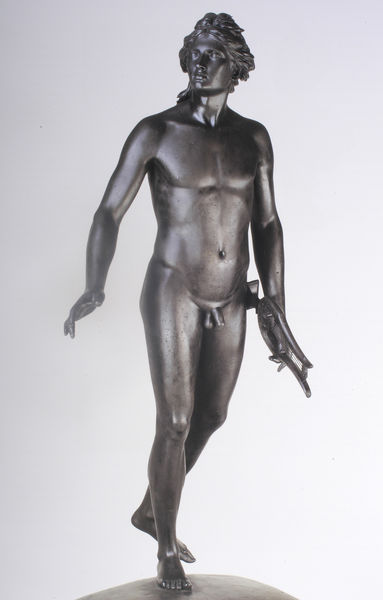
Titel: Apollo
Künstler: Jean-Antoine Houdon
Standort: Lisboa
Institution: Museu Calouste Gulbenkian
Schlagwörter: akt, dunkel, fuß, gott, hand, kopf, körper, mann, nackt, bewegung, brust, grau, haar, licht, mund, nase, profil, schwarz, weiss, blick, arm, arme, augen, gesicht, sockel, stehen, stein, hals, hände, instrument, wind, gehen, schlank, figur, haare, musik, musiker, rechts, renaissance, schulter, schultern, schön, rund, skulptur, statue, beine, füße, haltung, laufen, hands, men, white, black, dark, face, hair, nose, portrait, muskeln, glanz, musikinstrument, glänzend, nabel, bauch, bronze, kontrapost, plastik, junge, bauchnabel, geschlecht, knie, zehen, foto, fotografie, nacktheit, penis, gang, antike, links, schwarzweiss, seite, stöcke, lauf, armbewegung, schritt, jüngling, sänger, silver, götter, classical, greek, harp, man, naked, nude, rock, gehend, schreiten, schreitend, head, boy, eyes, feet, male, metal, steel, laute, apoll, gottheit, harfe, spielbein, standbein, lyra, amor, bust, gaze, look, guss, leier, chin, mouth, walking, rundung, movement, photo, plastic, sculpture, step, rundungen, antikisch, apollo, klassisch, laufend, harve, ancient, arms, music, neck, pose, antique, walk, adonis, art, foot, musician, balls, legs, laier, bare, fingers, god, chest, figure, long hair, stare, shepard, schrittstellung, act, ponderation, barufss, balance, contraposto, standing, body, schönling, schalmei, belly button, navel, stomach, epheb, ephebos, singer, stattlich, genitalien, base, sinuous, gemächt, greece, ronde bosse, anatomy, leg, speil, muscles, hairs, copper, lute, violin, david, thin, moving, knees, white background, holding, plastij, contrapposto, liberty, b, naked man, nake, belly, curly, toes, mercury, contrapost, lyre, orpheus, baccus, genitals, biceps, granite, jefferson, eggs, head band, 1776, award, of, sculpure, pectorals, blancing, muscule, musican, scuplture, renassance, stepping, arpha, in motion, rodan, dare, without clothes, testes